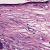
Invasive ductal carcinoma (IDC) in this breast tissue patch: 0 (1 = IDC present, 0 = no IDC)